Question: I was working on a few different things on the production system at the same time and I got confused on the multi-tasking.
I would like to know what statements have been executed and what haven't in my current transaction.
is it something possible?
please have a look at the attached picture.
the script that I was running is below.
thanks and regards
marcelo

'''
USE Bocss2
BEGIN TRANSACTION
--Get order items
select @@trancount
SELECT o.strBxOrderNo ,
sintOrderStatusID ,
sintOrderSeqNo
INTO #t1
FROM dbo.tblBOrder o
JOIN dbo.tblBOrderItem oi ON o.strBxOrderNo = oi.strBxOrderNo
JOIN dbo.tblProdName pn ON oi.strItemNo = pn.strItemNo
WHERE strTier1 = 'ar636'
AND sdtmOrderItemStatusUpdated = '31-aug-2014 02:01:00'
AND sintOrderItemStatusId = 9
--(1063 row(s) affected)
--get order history records
SELECT oh.*
INTO #t2
FROM dbo.tblBOrderHistory oh
JOIN ( SELECT MAX(dtmAdded) dtmAdded ,
strBxOrderNo
FROM dbo.tblBOrderHistory
WHERE strBxOrderNo IN ( SELECT strBxOrderNo
FROM #t1 )
AND sintOrderStatusId <> 8
GROUP BY strBxOrderNo
) oh2 ON oh.strBxOrderNo = oh2.strBxOrderNo
AND oh.dtmAdded = oh2.dtmAdded
--(929 row(s) affected)
--Perform fix
select o.* into tablebackups.dbo._MM_20140901_tblBOrder
FROM dbo.tblBOrder o
JOIN #t2 ON o.strBxOrderNo = #t2.strBxOrderNo
--(929 row(s) affected)
UPDATE o
SET sintOrderStatusID = #t2.sintOrderStatusID
FROM dbo.tblBOrder o
JOIN #t2 ON o.strBxOrderNo = #t2.strBxOrderNo
INSERT INTO dbo.tblBOrderHistory
( strBxOrderNo ,
sintOrderStatusId ,
dtmAdded ,
lngUserId ,
lngOrderFileId
)
SELECT strBxOrderNo ,
sintOrderStatusId ,
GETDATE() ,
3277 ,
lngOrderFileId
FROM #t2
select oi.* into tablebackups.dbo._MM_20140901_tblBOrderItem
FROM dbo.tblBOrderItem oi
JOIN #t1 ON oi.strBxOrderNo = #t1.strBxOrderNo
AND oi.sintOrderSeqNo = #t1.sintOrderSeqNo
UPDATE oi
SET sintOrderItemStatusId = 3 ,
sdtmOrderItemStatusUpdated = GETDATE()
FROM dbo.tblBOrderItem oi
JOIN #t1 ON oi.strBxOrderNo = #t1.strBxOrderNo
AND oi.sintOrderSeqNo = #t1.sintOrderSeqNo
--1063
'''
I cannot just ROLLBACK the whole thing on this occasion, because, as I said I got confused on the multi-tasking I have run all these updates on a different window.
the only thing is that the insert has not been done and I canot re-generate the #t1 and #t2 tables,
so I was wondering if I committed this, the insert would be there.
I cannot find any locks on the table, so I am assuming no transaction with locks is still active,
but
I really would like to know how to find out what operations are uncommitted within a transaction.
regards
marcelo
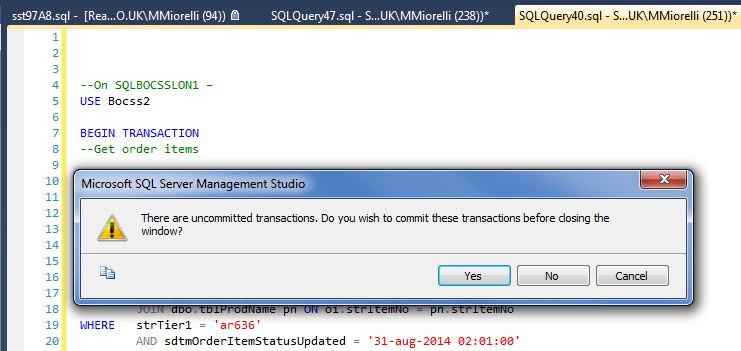
Answer: Run the query below in the query window to display all locks being held by the session. That should give you an idea of the pending operations.
'''
EXEC sp_lock @@SPID;
'''